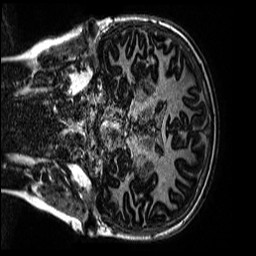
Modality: MP2RAGE
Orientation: coronal
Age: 13
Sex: female
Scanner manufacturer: siemens
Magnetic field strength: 3 T
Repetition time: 4 s
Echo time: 0.00299 s